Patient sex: F
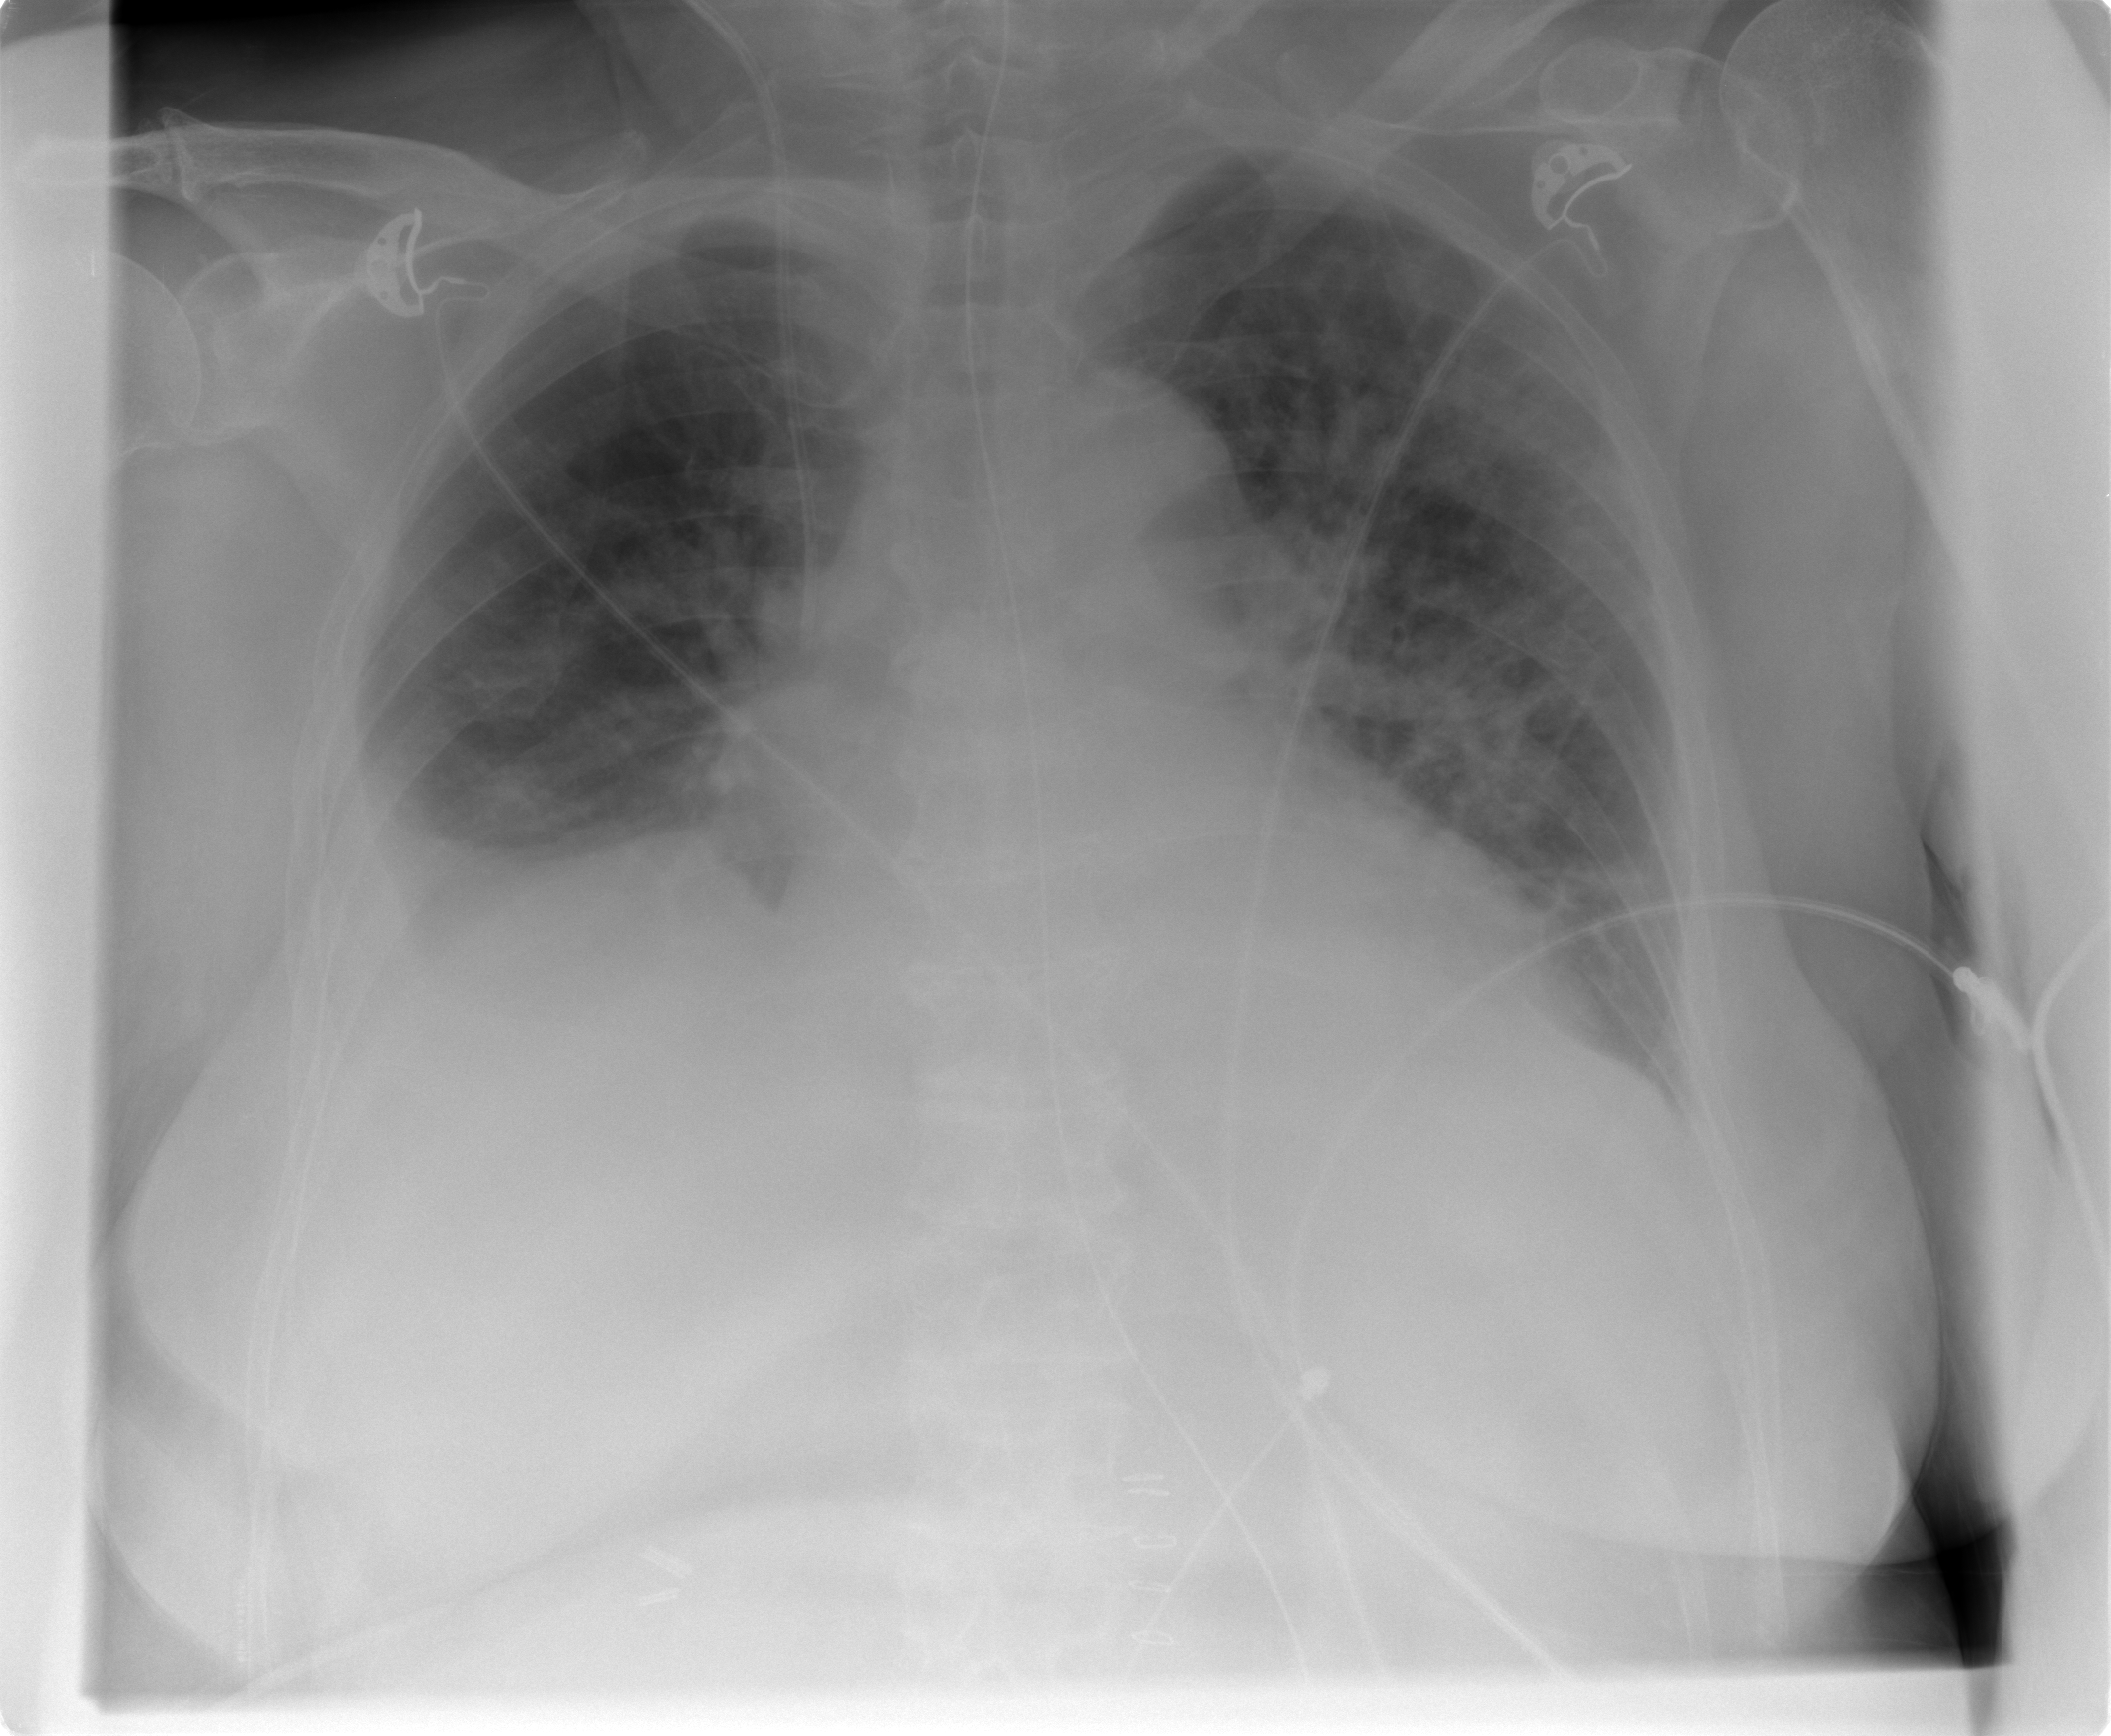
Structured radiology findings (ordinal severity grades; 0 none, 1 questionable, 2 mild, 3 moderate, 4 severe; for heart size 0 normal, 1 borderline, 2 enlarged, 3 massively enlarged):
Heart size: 2
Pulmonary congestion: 2
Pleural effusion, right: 2
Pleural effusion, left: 2
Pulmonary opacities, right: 2
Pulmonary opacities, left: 3
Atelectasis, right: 2
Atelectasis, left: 2